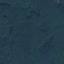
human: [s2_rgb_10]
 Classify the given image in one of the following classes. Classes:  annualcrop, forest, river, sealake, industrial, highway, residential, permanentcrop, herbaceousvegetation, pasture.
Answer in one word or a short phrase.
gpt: Forest